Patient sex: F
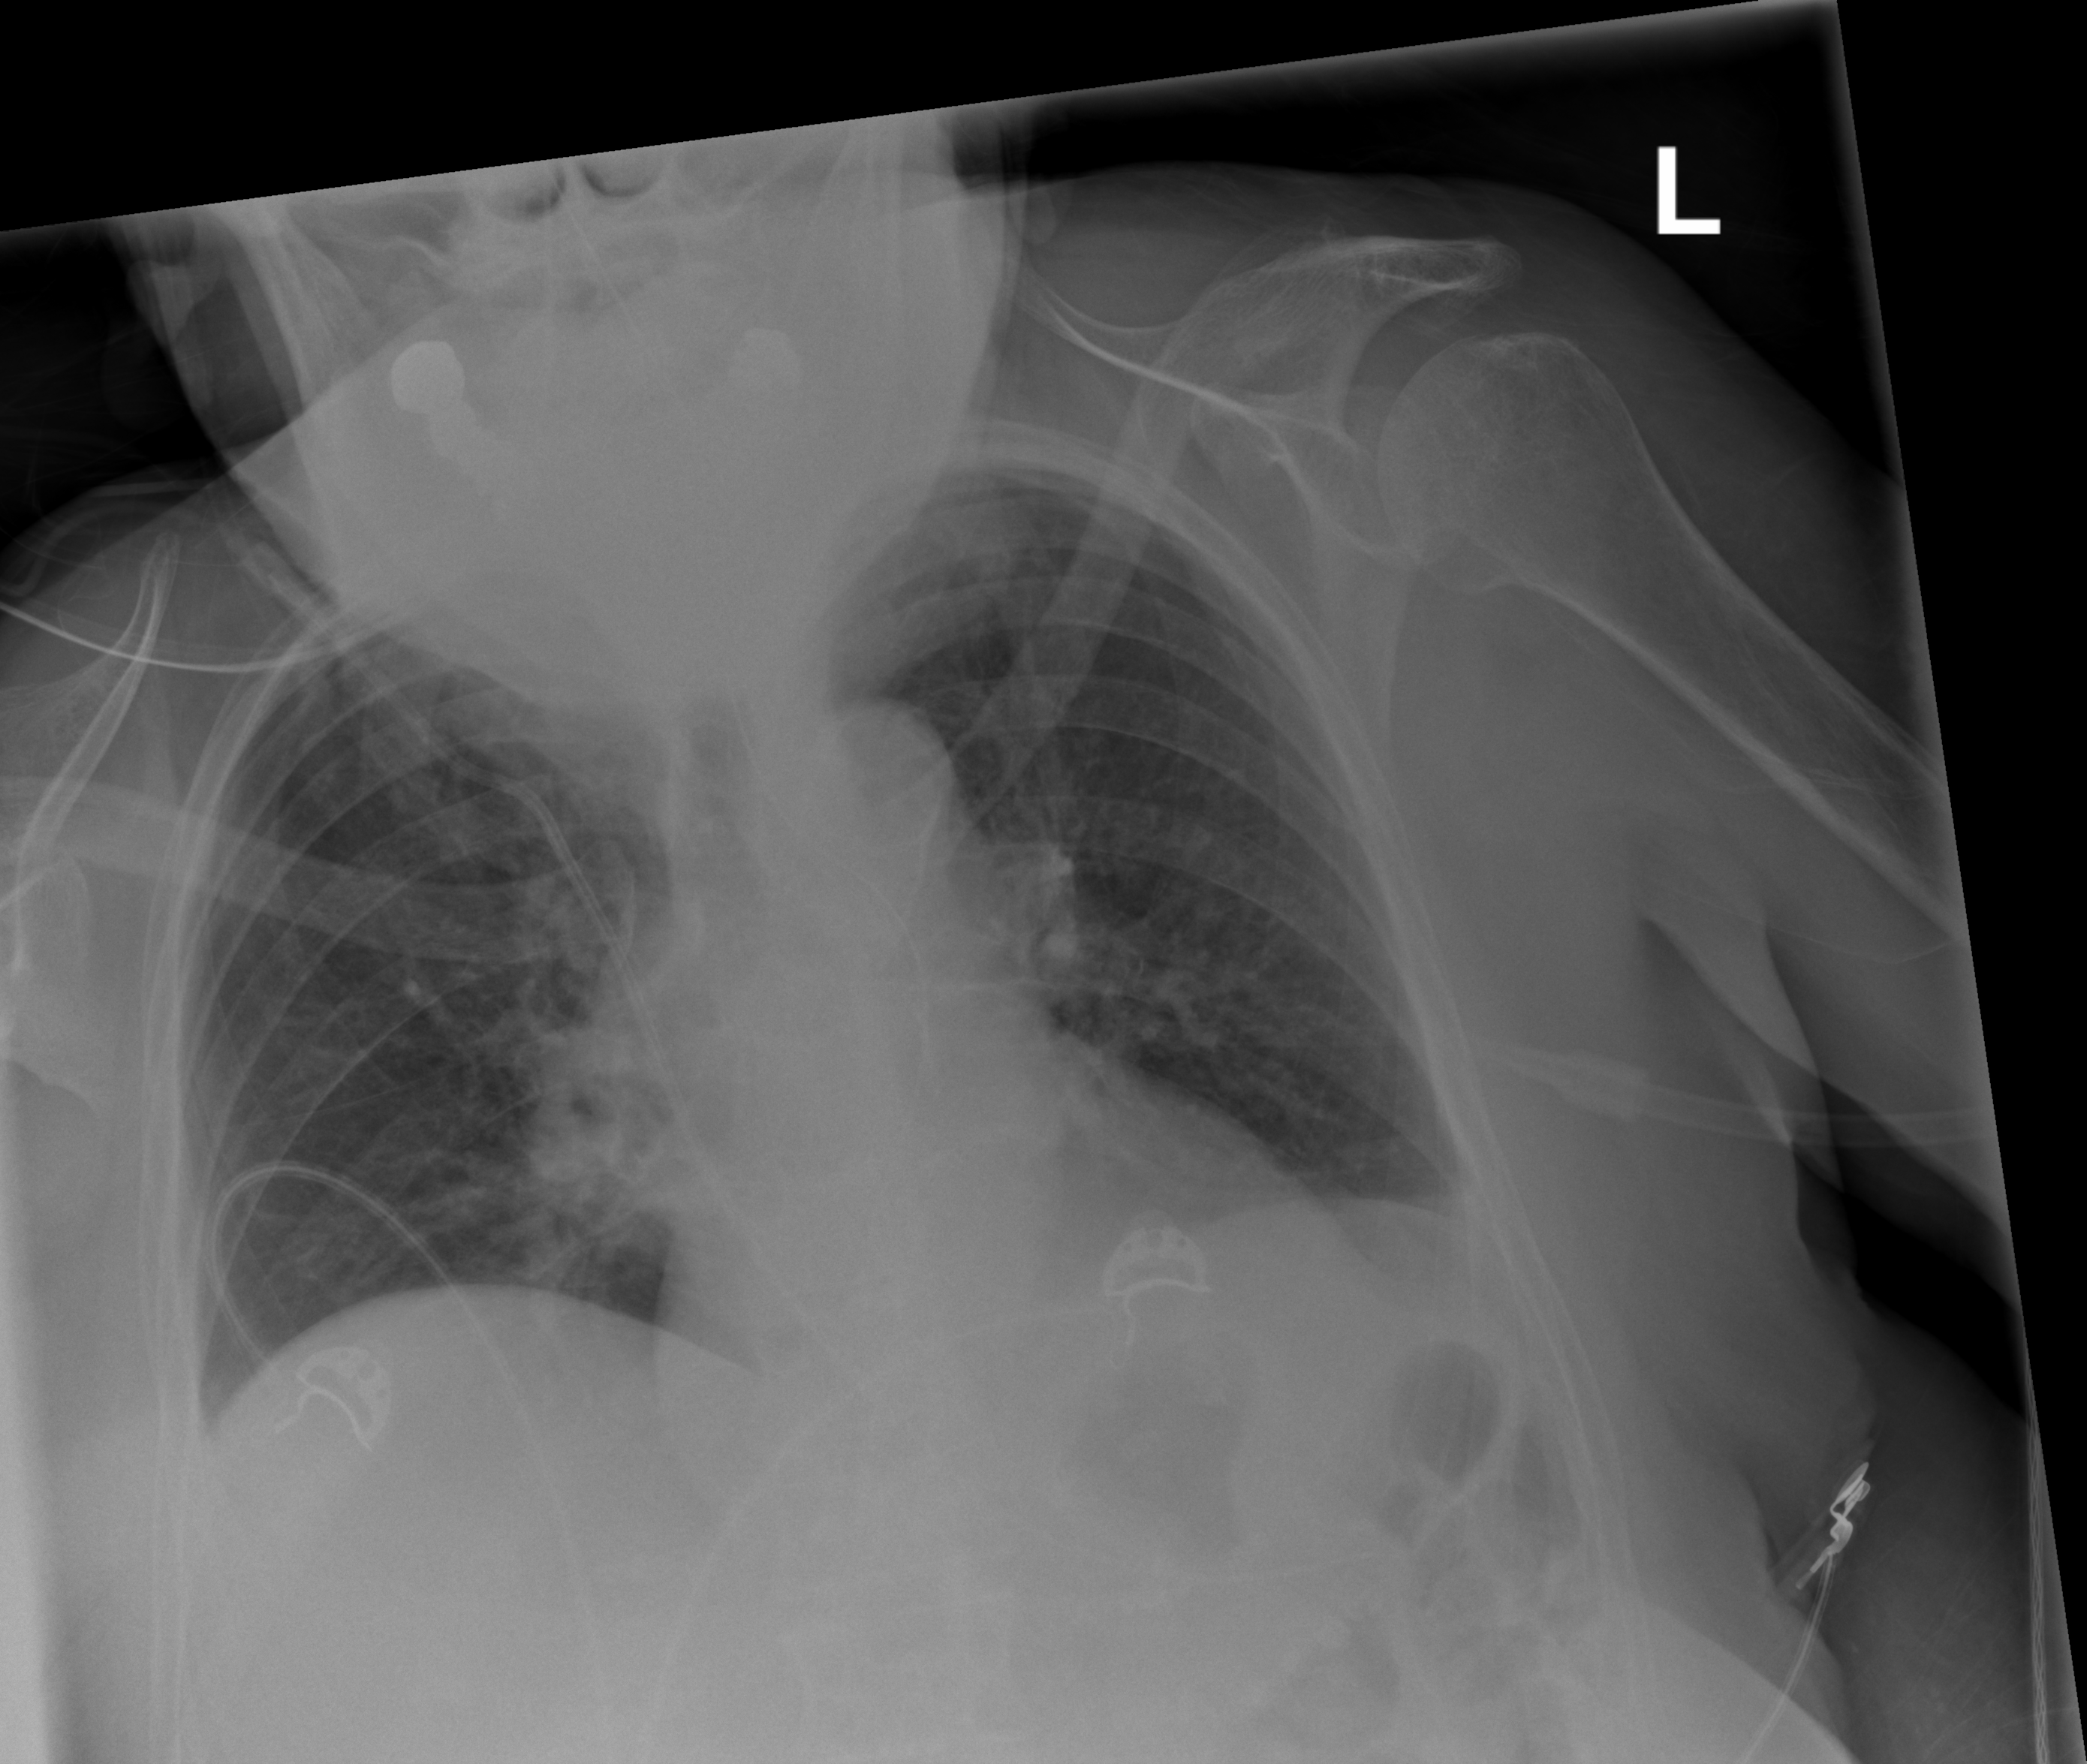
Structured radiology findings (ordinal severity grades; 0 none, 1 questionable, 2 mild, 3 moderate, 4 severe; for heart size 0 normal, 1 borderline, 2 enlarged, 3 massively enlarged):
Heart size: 0
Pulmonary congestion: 0
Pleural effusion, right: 0
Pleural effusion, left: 0
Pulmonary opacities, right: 2
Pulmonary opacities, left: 0
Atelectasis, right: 2
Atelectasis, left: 2